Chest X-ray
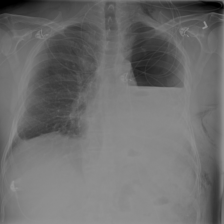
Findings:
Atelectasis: negative
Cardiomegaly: negative
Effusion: negative
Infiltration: negative
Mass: negative
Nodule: negative
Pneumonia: negative
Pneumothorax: negative
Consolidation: negative
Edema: negative
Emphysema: negative
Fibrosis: negative
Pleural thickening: negative
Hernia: negative